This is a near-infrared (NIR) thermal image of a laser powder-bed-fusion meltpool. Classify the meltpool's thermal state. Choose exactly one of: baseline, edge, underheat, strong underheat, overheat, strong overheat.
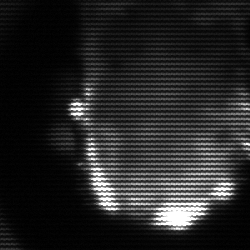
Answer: baseline